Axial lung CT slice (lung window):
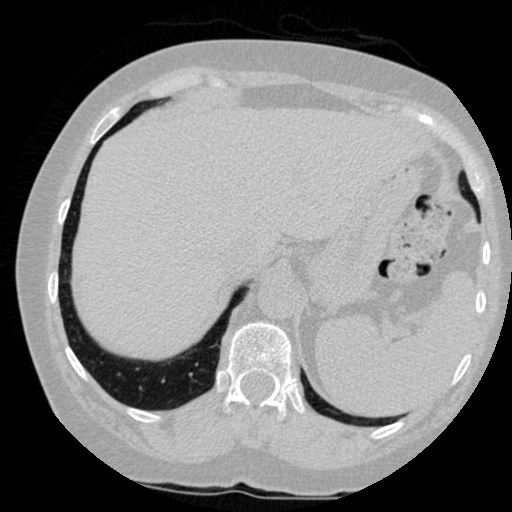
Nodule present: no